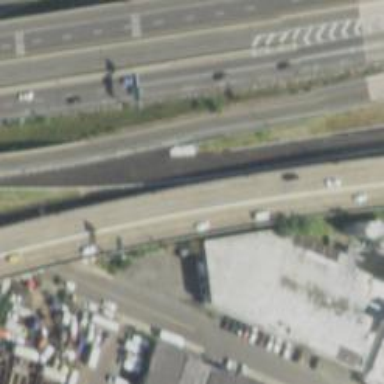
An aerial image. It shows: Asphalt bridge on motorway. It is part of urban freeway/expressway system.